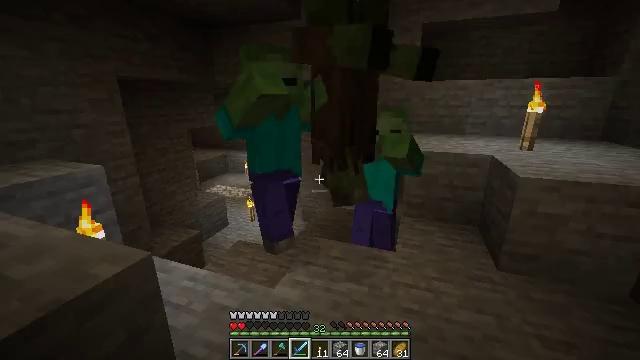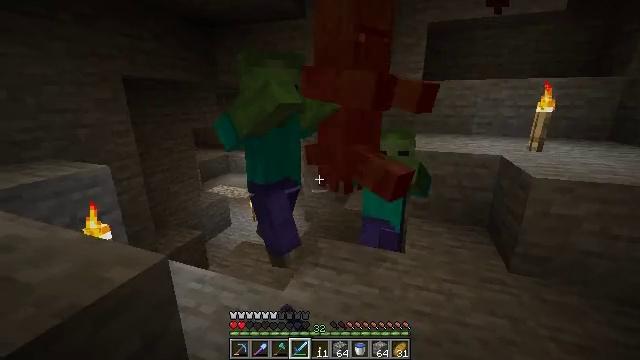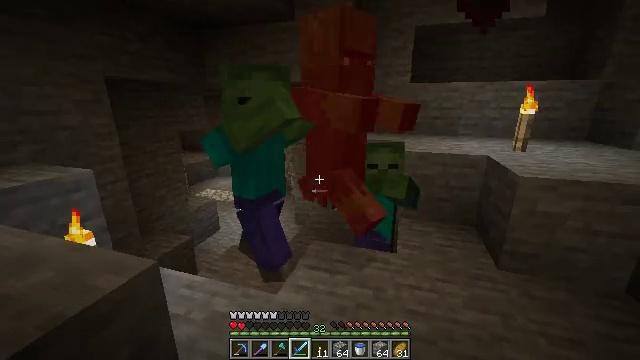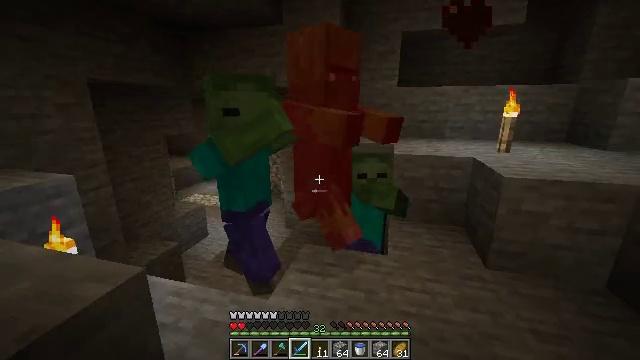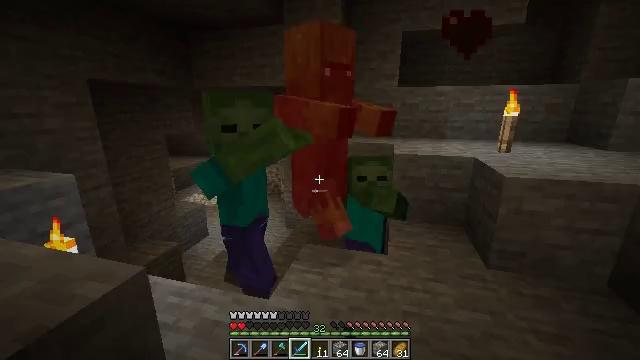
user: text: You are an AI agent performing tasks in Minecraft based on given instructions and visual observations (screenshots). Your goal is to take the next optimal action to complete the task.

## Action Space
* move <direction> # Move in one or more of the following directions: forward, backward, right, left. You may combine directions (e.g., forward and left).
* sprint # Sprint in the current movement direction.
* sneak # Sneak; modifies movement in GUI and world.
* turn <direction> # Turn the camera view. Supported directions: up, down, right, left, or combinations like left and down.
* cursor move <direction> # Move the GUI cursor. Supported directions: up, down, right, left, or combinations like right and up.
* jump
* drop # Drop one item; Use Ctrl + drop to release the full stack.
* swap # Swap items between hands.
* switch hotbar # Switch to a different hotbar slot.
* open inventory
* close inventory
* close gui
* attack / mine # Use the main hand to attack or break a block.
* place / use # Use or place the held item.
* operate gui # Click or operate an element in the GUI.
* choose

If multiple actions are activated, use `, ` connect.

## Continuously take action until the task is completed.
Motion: motion action
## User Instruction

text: Kill a zombie villager.
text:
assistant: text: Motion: attack / mine
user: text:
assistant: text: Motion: turn right, attack / mine
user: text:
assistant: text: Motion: turn right
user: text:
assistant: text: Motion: no_op
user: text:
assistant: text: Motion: attack / mine